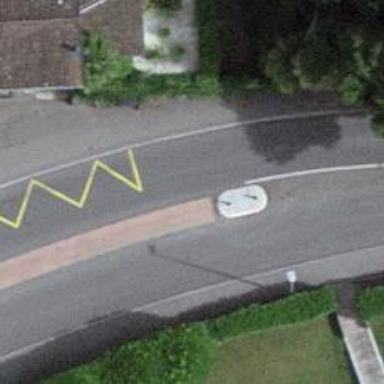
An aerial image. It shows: Traffic calming island.